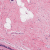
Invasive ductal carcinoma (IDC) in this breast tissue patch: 0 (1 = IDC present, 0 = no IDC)